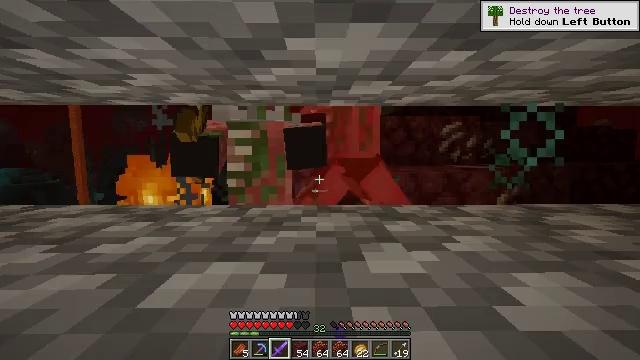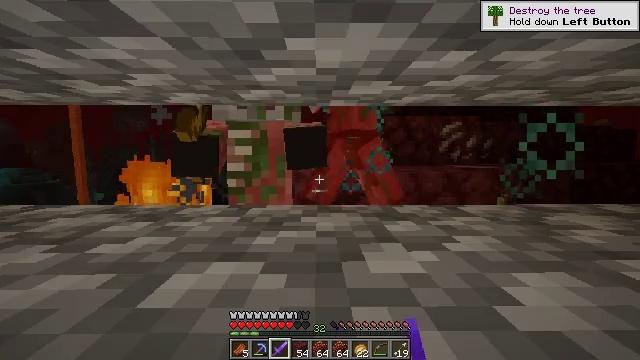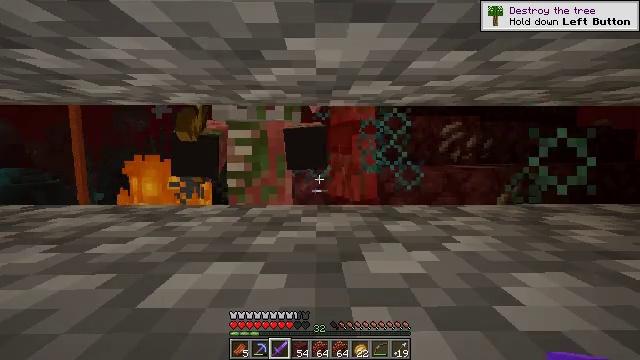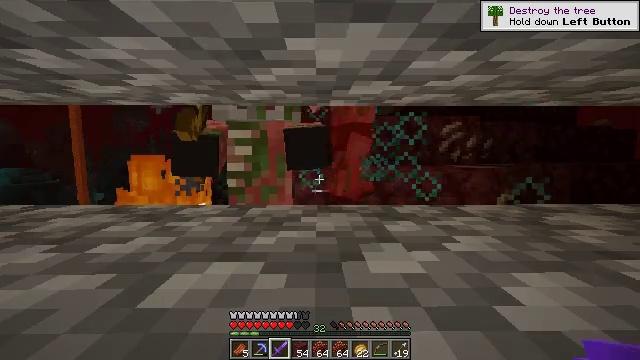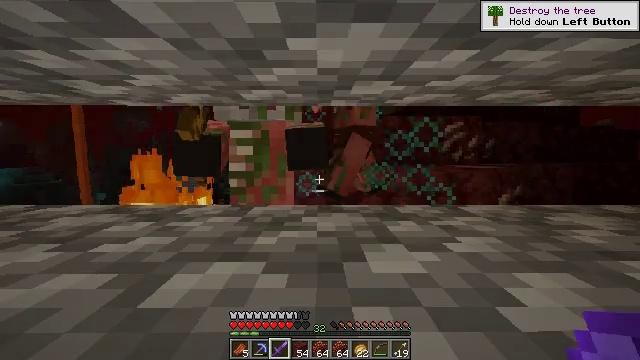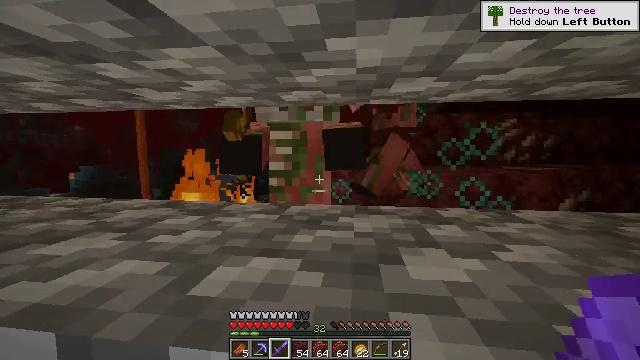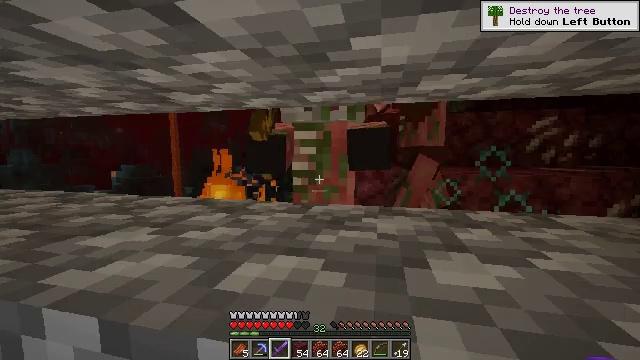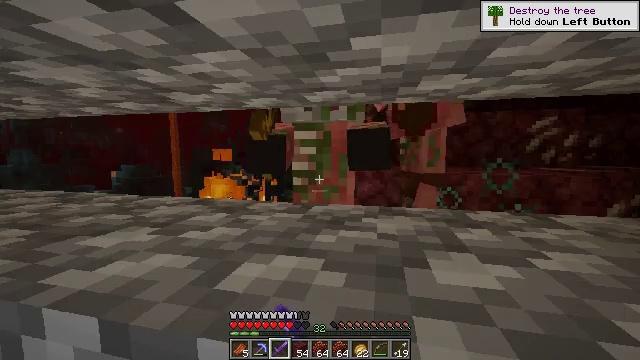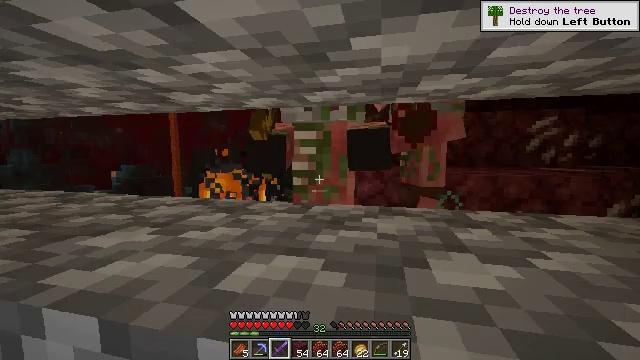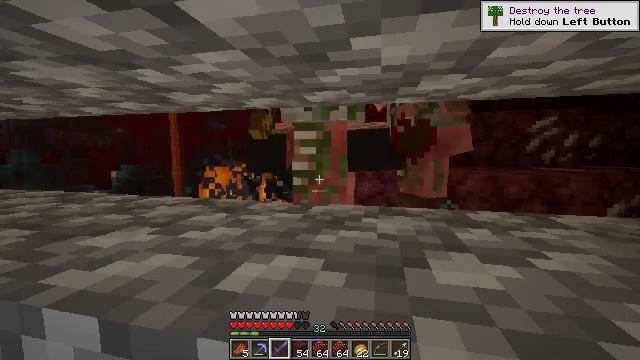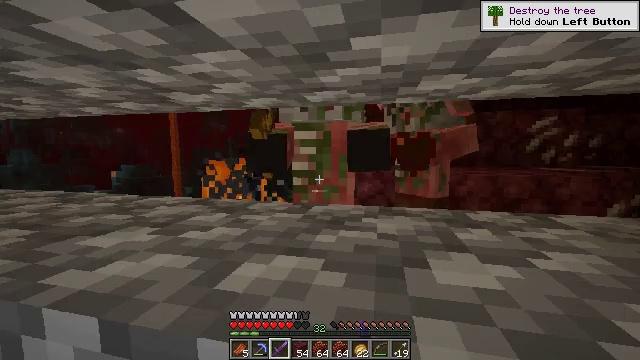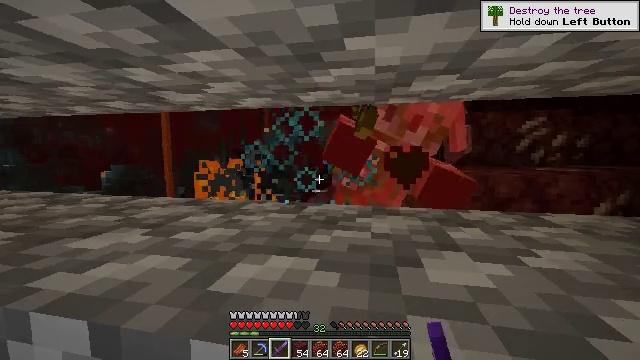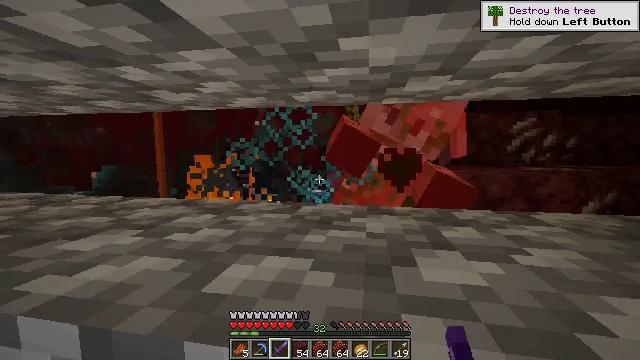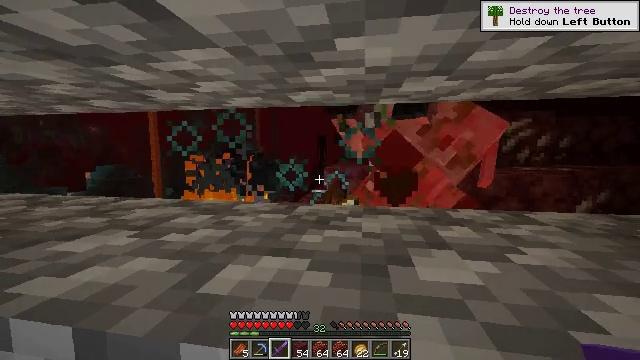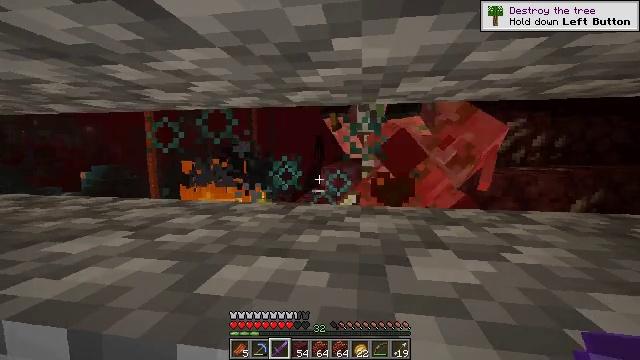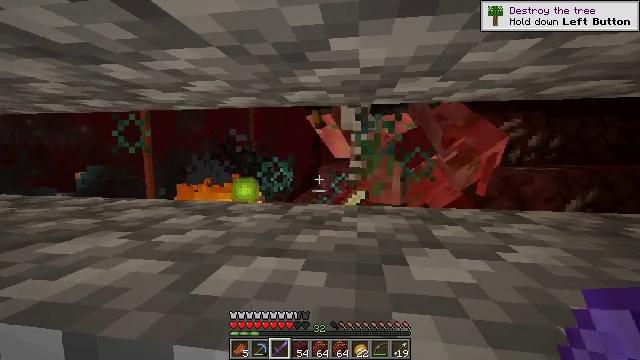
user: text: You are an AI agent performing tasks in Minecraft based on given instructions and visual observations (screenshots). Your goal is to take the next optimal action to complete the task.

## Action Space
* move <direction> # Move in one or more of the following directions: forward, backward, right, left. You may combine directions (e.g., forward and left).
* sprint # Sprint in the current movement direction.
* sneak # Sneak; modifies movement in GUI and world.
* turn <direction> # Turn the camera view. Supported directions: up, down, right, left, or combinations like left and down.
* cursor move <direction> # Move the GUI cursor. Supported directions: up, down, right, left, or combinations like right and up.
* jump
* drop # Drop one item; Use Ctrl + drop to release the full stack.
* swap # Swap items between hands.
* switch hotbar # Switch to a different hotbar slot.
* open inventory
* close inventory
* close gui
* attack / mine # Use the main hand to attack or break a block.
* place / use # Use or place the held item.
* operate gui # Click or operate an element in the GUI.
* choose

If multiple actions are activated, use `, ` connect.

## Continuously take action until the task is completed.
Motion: motion action
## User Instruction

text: Hunt the zombified piglin.
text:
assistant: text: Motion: attack / mine
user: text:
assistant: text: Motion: no_op
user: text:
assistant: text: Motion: no_op
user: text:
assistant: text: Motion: no_op
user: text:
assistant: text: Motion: turn left
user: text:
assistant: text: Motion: turn left, attack / mine
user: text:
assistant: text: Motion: attack / mine
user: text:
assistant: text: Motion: attack / mine
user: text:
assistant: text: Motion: no_op
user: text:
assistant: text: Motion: no_op
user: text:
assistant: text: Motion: turn right
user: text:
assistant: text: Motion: turn right
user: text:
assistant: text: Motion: no_op
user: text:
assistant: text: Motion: no_op
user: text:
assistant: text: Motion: no_op
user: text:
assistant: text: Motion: no_op
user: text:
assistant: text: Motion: turn right
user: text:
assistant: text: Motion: turn right
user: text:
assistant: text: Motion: turn right
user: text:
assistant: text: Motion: no_op
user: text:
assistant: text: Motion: no_op
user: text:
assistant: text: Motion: attack / mine
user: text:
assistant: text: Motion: attack / mine
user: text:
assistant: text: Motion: attack / mine
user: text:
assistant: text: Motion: no_op
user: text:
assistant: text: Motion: no_op
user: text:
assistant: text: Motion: no_op